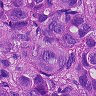
Metastatic tissue present: yes